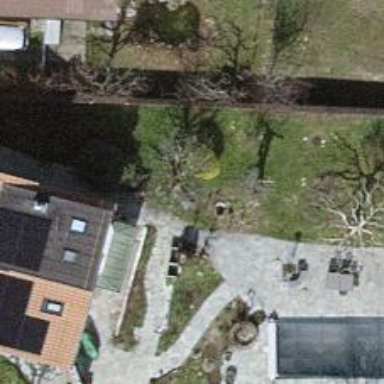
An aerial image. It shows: Garden with deciduous broadleaved trees.